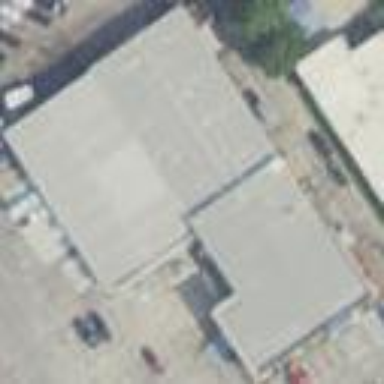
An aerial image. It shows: Building housing car shop.